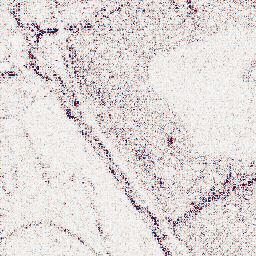
Category: wavelet
Decomposition family: wavelet_biorthogonal
Decomposition parameters: wavelet: bior5.5
level: 1
Upsampling method: quintic
Upsampling parameters: scale: 4
Upsampling scale: 4